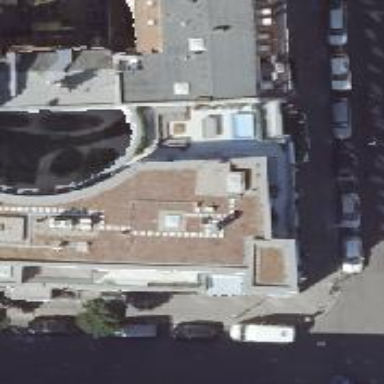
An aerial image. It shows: Part of building is shown in the image.